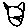
Label: cat